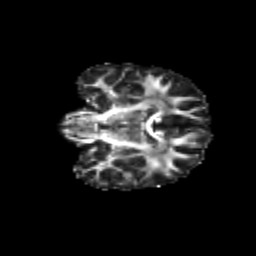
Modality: FA
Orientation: coronal
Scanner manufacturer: siemens
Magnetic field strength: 3 T
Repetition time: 9.2 s
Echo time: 0.084 s